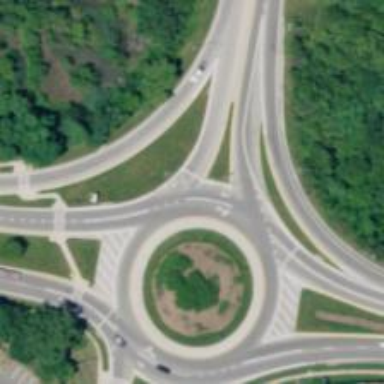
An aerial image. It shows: Roundabout on primary highway with expressway.